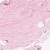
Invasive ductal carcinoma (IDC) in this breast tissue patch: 0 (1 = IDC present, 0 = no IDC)